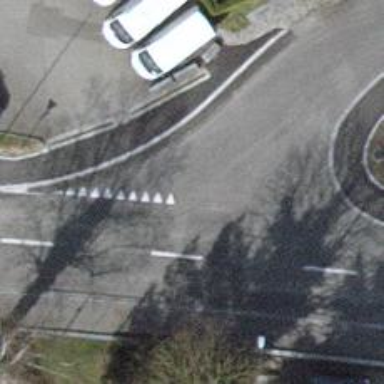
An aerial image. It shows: Road with "give way" sign.